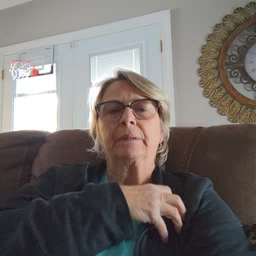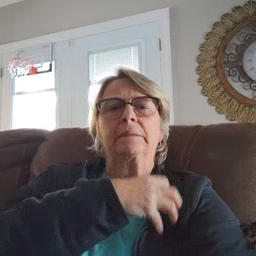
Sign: police